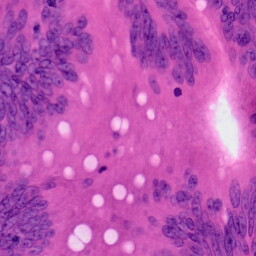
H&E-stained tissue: Colon